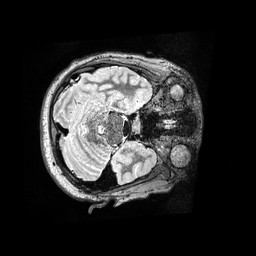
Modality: T2w
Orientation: axial
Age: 15
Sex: male
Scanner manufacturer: siemens
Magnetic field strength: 3 T
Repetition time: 3.2 s
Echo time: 0.564 s